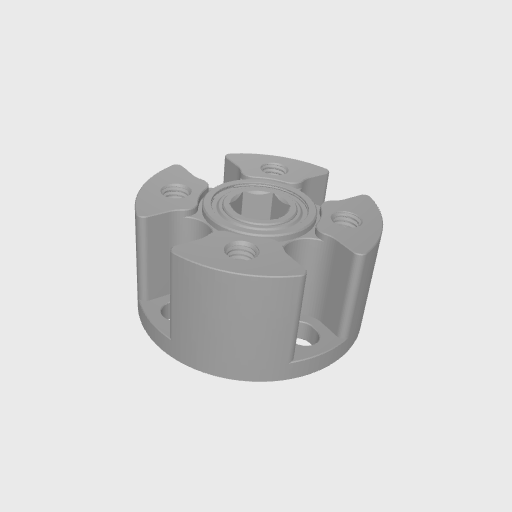
Part: DualBearingPillowBlock8RID